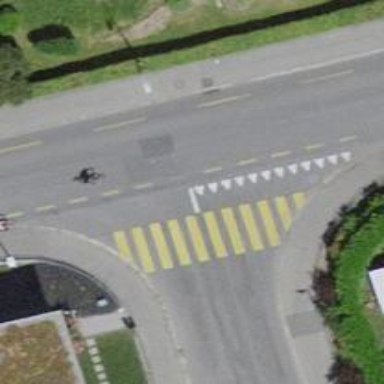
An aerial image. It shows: Zebra crossing on the road.